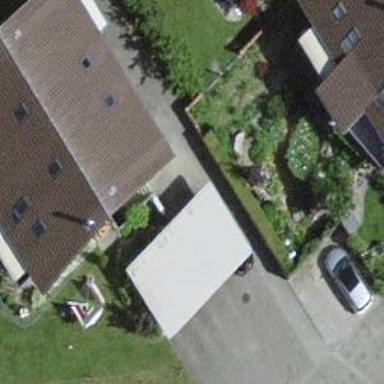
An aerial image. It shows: View of roof of building.